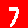
Digit: 7